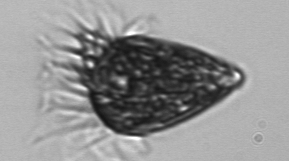
Label: Ciliophora